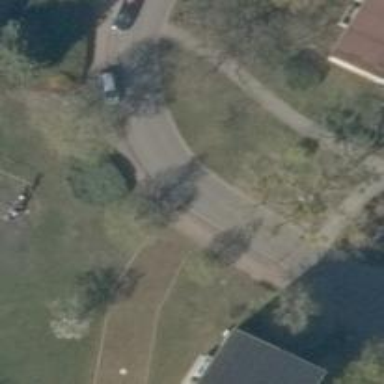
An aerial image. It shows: Residential road with asphalt surface. There is sidewalk on the left side.